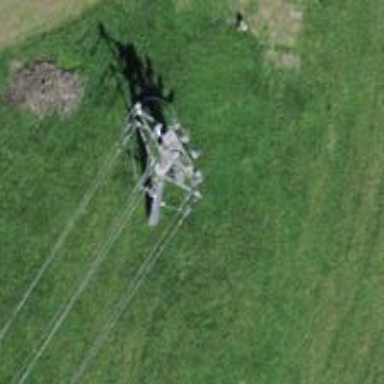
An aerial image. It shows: Transformer.